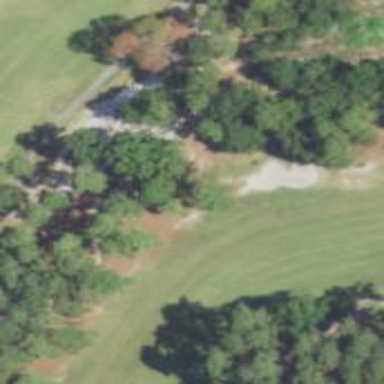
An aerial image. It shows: Golf hole.